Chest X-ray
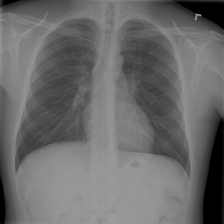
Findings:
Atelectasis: negative
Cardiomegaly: negative
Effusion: negative
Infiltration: negative
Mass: negative
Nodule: negative
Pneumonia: negative
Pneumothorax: negative
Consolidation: negative
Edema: negative
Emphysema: negative
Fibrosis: negative
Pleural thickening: negative
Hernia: negative